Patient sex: F
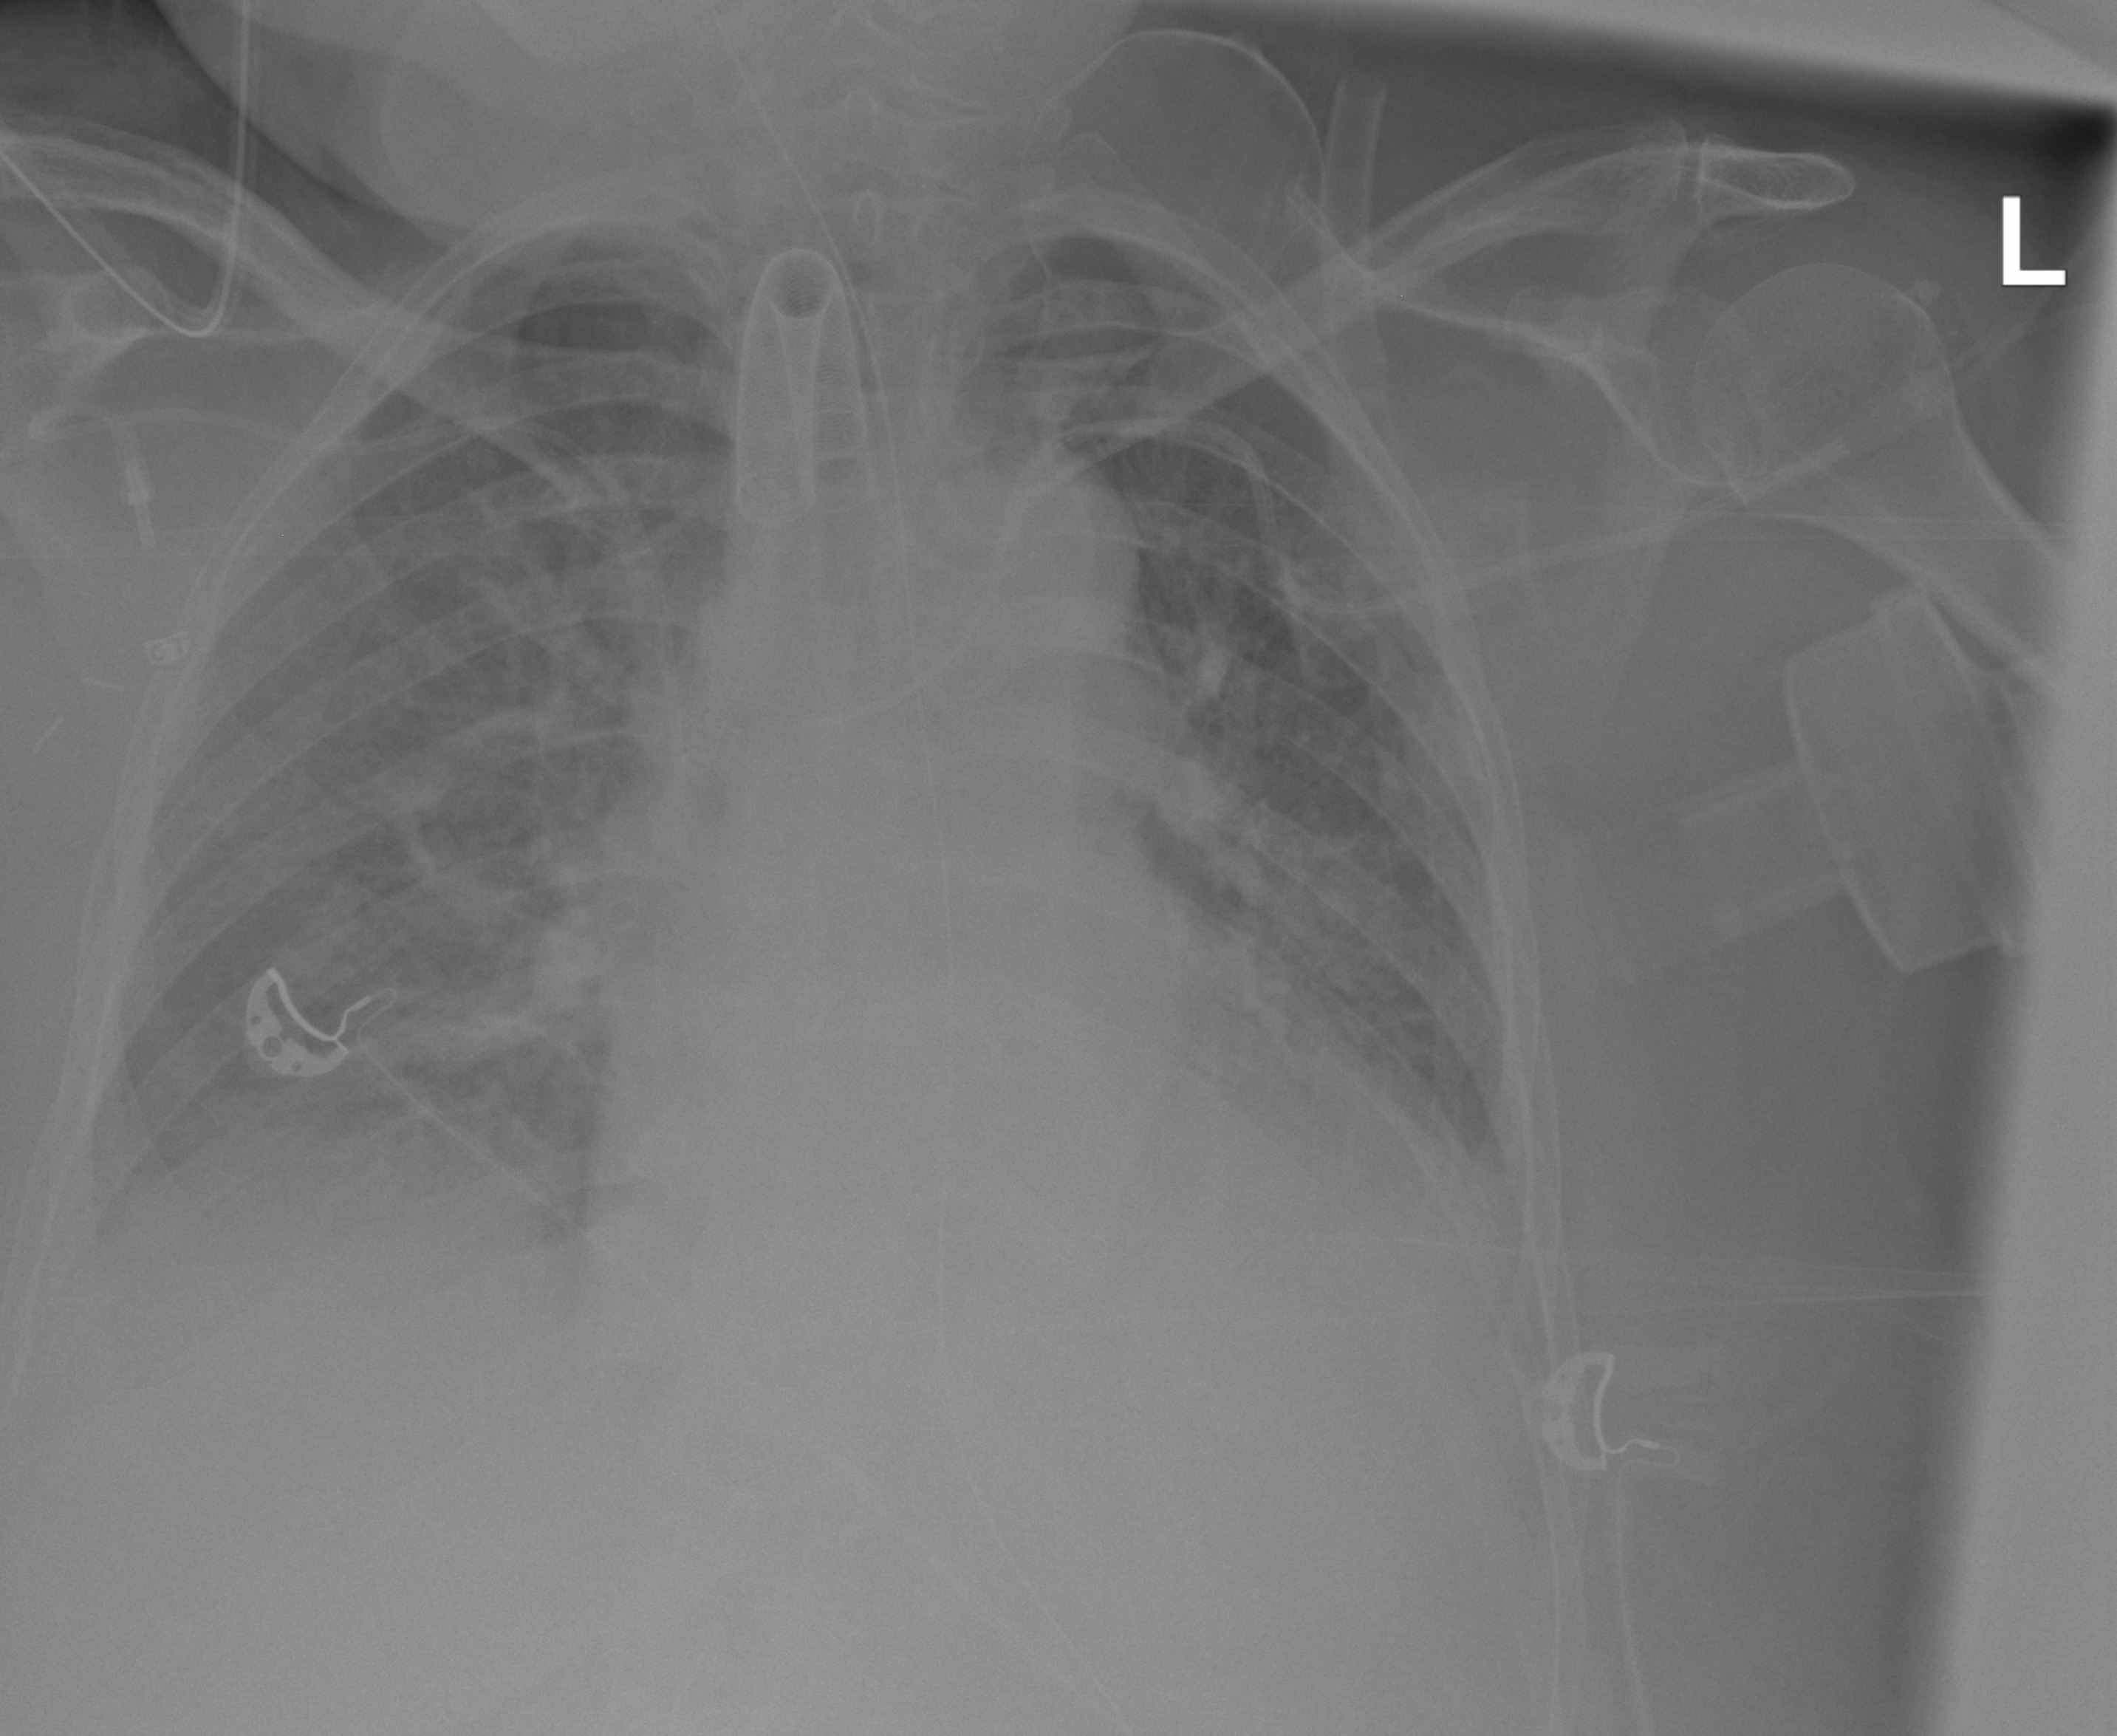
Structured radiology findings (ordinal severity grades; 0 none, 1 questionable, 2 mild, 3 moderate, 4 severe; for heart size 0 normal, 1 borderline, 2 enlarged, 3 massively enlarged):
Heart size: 2
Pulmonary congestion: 2
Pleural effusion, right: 2
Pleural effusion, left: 2
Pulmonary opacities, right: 2
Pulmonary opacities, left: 1
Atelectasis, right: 2
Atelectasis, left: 2